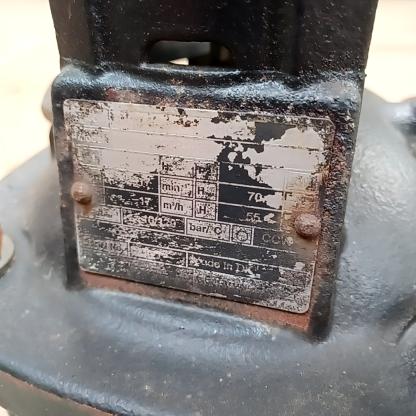
Klasa: tabliczka-znamionowa